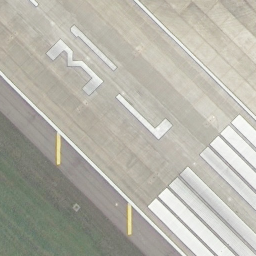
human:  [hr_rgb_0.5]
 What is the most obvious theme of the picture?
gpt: runway